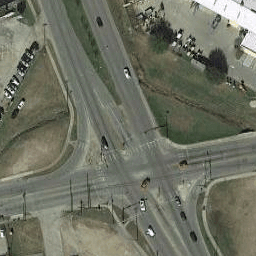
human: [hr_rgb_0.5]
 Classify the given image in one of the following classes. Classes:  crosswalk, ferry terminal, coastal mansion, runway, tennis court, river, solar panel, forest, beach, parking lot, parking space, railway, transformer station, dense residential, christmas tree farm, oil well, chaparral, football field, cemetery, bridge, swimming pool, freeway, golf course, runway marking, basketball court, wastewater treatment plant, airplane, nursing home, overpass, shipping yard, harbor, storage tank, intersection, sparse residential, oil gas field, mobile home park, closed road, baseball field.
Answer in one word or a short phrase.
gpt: intersection